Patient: sex M, age 68
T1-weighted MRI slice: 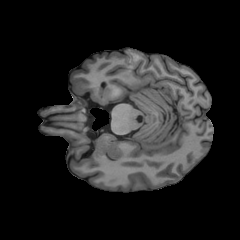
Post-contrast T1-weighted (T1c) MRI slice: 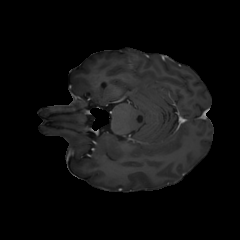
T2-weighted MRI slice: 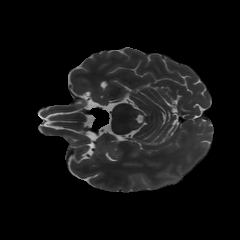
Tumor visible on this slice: no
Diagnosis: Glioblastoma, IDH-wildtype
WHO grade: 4